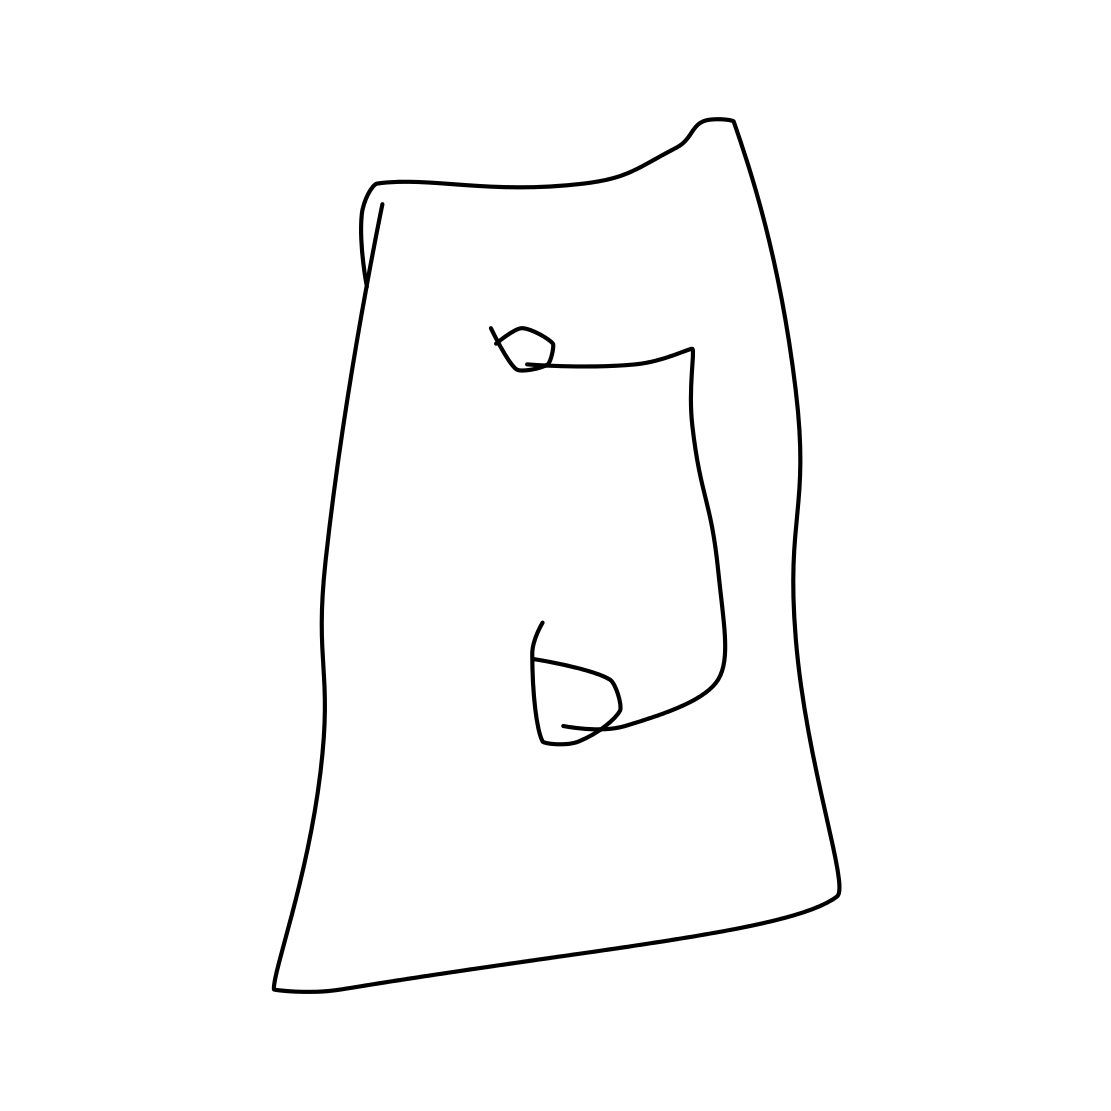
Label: door handle